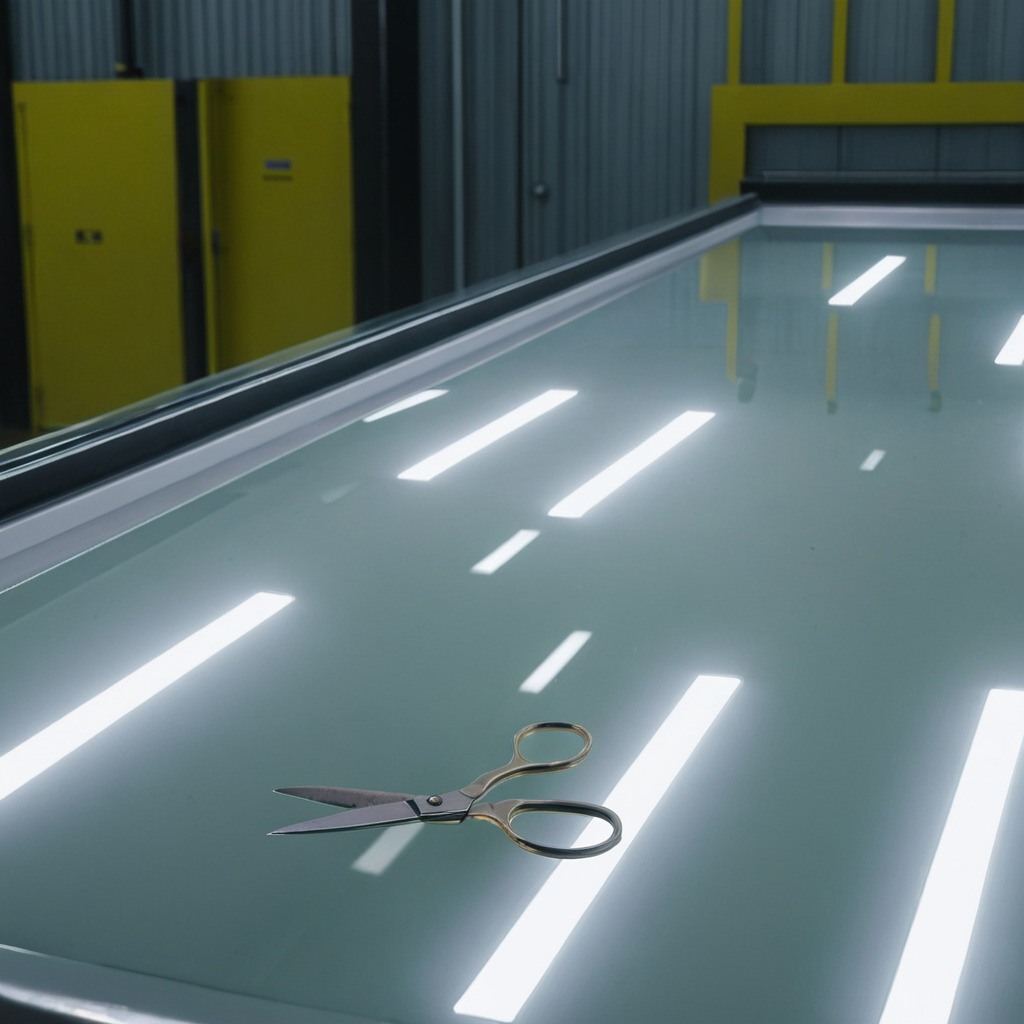
A scissor is lying on a high-gloss table in a ship maintenance bay industrial lighting.